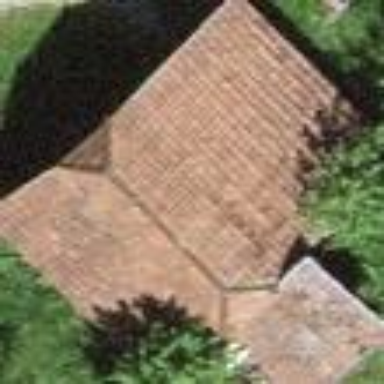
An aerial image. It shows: Barn.